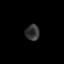
Tissue: skin
Cell type: Epithelial cells
Senescence score: 0.2717
Nuclear area (px): 219
Mean DAPI intensity: 51.511